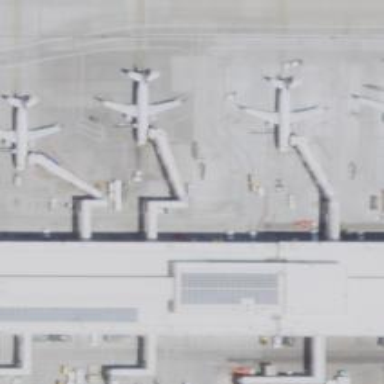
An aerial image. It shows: Airport gate.